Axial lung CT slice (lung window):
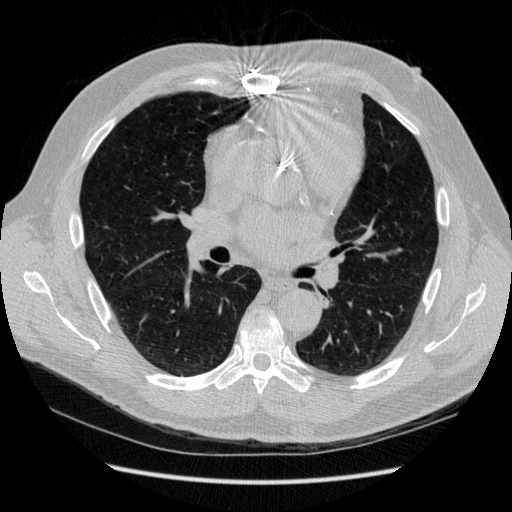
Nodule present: no